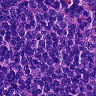
Metastatic tissue present: no